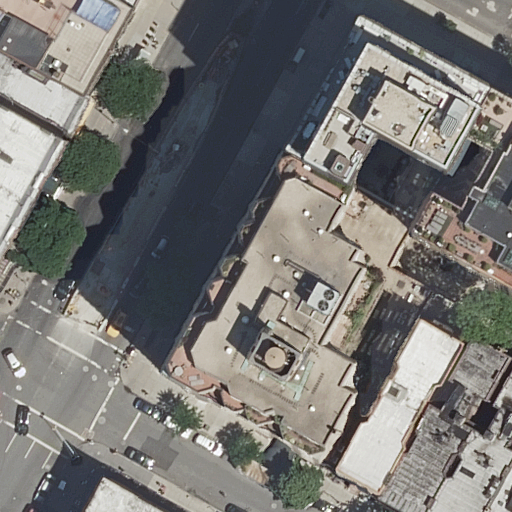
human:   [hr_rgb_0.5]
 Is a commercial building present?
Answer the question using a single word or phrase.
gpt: no

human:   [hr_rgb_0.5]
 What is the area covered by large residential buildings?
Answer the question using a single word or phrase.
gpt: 2906m2

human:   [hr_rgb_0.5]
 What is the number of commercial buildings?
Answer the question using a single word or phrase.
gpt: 0

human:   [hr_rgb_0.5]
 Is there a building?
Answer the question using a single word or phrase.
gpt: yes

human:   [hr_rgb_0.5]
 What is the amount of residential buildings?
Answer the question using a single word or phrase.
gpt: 11

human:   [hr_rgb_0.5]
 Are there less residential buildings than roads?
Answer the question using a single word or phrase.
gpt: no

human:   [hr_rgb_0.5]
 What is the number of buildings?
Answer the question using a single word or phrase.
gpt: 11

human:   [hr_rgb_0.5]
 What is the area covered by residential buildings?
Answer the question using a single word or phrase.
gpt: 4928m2

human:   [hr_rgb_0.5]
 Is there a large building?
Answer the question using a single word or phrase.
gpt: yes

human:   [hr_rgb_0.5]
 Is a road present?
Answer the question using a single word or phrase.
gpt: yes

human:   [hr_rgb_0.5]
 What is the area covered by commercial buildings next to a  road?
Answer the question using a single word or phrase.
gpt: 0m2

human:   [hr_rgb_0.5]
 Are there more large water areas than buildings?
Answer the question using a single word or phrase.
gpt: no

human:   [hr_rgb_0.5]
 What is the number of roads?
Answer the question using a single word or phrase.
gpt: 3

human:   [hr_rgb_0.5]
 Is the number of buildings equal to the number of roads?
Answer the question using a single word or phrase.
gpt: no

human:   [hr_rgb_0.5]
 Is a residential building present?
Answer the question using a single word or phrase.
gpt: yes

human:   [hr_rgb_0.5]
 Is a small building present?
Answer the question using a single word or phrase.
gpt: yes

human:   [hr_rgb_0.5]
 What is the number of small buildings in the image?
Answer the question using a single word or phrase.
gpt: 2

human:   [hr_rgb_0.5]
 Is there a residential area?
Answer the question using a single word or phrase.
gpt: no

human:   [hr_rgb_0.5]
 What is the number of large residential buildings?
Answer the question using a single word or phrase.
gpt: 2

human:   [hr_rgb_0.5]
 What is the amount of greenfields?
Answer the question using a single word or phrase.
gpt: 0

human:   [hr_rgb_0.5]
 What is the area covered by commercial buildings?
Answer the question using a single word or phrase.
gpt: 0m2

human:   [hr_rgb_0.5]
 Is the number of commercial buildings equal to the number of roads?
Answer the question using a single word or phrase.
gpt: no

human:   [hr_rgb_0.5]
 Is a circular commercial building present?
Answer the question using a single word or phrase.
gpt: no

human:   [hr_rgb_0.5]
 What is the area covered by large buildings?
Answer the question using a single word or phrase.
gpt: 2906m2

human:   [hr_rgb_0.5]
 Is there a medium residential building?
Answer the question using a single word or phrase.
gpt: yes

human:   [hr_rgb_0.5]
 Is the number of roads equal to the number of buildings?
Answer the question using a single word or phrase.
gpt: no

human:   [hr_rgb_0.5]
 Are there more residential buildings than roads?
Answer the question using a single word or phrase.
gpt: yes

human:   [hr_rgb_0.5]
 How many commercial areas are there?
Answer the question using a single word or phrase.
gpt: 0

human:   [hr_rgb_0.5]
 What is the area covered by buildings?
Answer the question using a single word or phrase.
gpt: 4928m2

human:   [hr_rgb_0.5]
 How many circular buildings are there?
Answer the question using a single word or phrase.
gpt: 0

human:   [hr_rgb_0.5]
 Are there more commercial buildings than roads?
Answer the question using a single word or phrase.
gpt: no

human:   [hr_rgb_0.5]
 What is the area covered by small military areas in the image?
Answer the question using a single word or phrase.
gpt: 0m2

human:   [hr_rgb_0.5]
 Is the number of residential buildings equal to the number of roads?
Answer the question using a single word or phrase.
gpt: no

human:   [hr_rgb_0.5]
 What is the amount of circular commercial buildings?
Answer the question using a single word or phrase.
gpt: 0

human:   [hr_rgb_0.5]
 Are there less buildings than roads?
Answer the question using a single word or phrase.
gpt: no

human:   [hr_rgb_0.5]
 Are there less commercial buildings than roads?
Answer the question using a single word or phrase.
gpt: yes

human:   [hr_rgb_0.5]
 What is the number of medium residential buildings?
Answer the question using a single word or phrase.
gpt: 7

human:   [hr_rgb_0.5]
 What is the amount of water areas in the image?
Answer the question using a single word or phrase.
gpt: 0

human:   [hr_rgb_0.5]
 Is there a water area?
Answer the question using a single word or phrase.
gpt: no

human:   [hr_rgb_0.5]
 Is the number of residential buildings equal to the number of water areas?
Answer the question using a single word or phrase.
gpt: no

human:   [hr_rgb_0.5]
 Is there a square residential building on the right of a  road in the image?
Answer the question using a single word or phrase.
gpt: no

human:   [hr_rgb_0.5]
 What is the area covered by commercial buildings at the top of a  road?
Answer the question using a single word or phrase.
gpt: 0m2

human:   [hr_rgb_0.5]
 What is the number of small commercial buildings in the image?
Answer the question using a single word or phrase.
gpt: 0

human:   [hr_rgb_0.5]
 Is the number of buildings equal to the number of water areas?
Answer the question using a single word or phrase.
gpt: no

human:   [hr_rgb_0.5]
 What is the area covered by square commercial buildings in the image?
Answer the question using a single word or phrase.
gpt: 0m2

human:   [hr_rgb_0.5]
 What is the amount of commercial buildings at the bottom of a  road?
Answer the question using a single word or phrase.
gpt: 0

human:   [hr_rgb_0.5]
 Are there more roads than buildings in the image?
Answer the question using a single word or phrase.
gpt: no

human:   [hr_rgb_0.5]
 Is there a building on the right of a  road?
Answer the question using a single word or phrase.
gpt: yes

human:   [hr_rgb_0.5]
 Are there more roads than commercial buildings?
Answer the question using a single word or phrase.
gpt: yes

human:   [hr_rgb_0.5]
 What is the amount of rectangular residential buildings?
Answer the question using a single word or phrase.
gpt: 6

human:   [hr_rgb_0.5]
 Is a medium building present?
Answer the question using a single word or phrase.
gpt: yes

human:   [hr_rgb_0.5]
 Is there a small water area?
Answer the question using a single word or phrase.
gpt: no

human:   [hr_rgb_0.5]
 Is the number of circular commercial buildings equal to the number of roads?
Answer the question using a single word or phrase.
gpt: no

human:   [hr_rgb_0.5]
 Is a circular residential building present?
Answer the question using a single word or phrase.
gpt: no

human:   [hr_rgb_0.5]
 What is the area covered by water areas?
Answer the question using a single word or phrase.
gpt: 0m2

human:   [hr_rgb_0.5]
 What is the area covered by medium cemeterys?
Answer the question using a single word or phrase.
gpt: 0m2

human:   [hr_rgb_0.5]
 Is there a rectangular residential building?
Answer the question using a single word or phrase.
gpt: yes

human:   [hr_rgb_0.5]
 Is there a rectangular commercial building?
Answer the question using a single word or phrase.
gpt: no

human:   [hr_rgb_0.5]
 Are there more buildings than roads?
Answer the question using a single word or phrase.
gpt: yes

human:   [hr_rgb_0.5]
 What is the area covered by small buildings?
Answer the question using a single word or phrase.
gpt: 83m2

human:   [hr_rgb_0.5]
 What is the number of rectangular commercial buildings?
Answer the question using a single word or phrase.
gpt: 0

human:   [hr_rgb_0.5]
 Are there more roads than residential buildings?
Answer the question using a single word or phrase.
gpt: no

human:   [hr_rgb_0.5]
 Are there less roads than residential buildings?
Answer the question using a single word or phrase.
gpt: yes

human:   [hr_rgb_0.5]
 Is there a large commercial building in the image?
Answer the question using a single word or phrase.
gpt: no